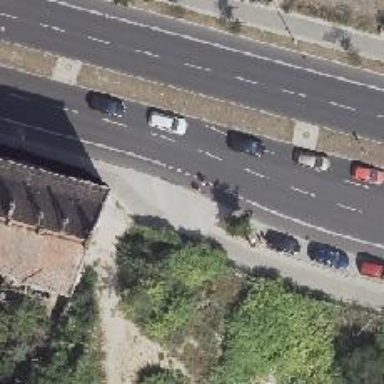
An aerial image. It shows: Unmarked crossing on the road.